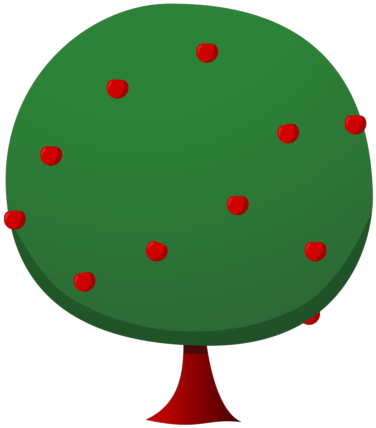
apple tree